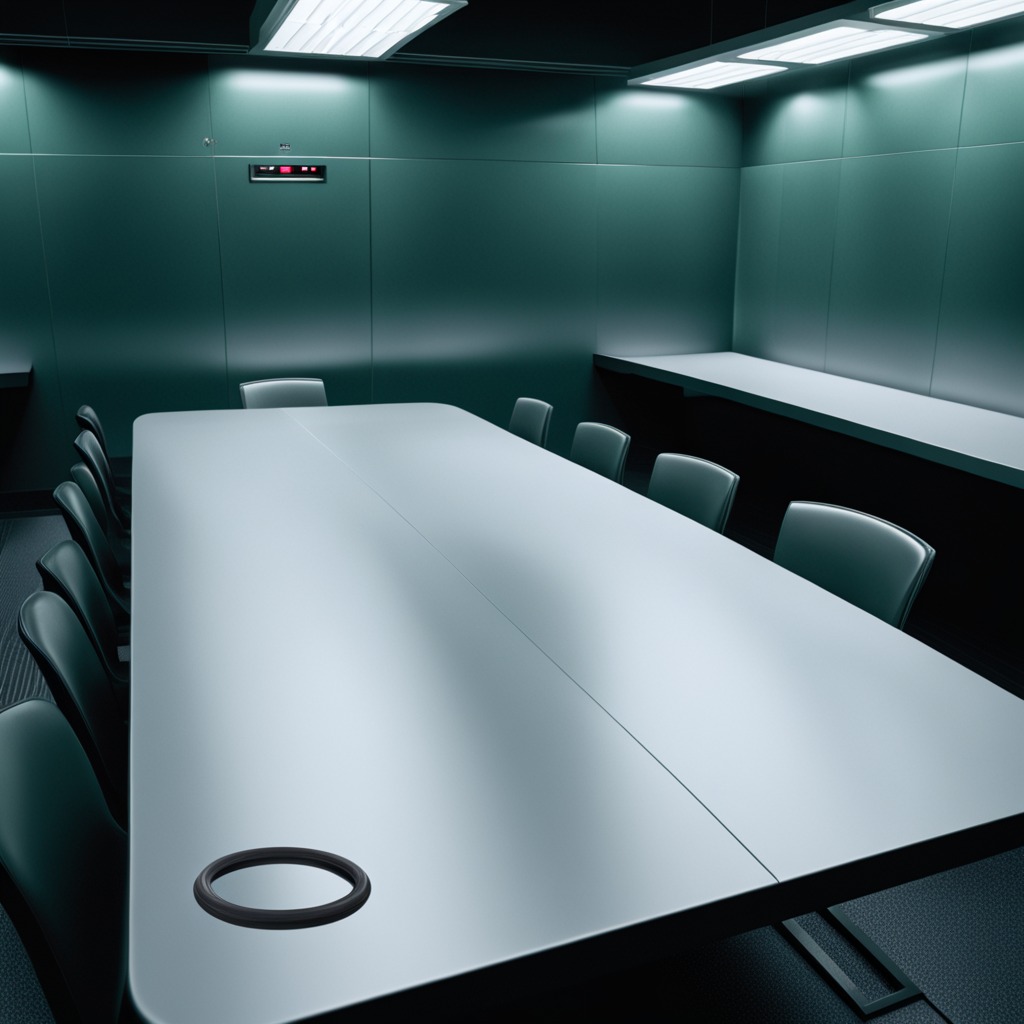
A rubber O-ring is lying on a clean empty table in a railway signal maintenance room lit by harsh overhead fluorescents.